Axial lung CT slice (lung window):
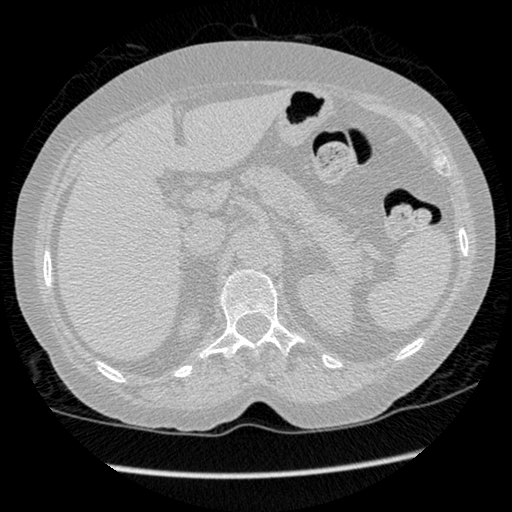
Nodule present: no